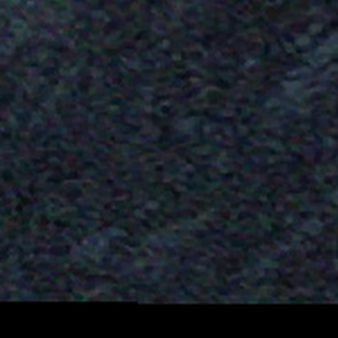
Label: other